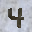
Label: 4